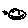
Label: smiley face